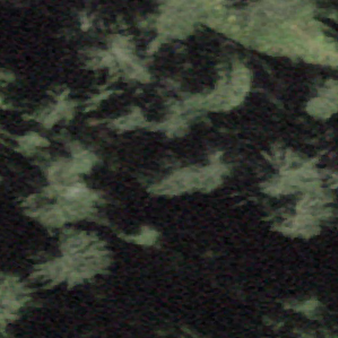
Label: other